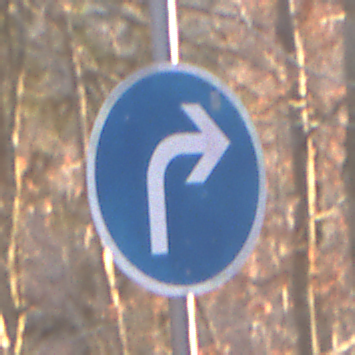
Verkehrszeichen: VorgeschriebeneFahrtrichtungRechts
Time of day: SunriseSunset
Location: Outdoor (Nature)
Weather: Clear
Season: Autumn
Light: Natural